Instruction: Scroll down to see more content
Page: traveler
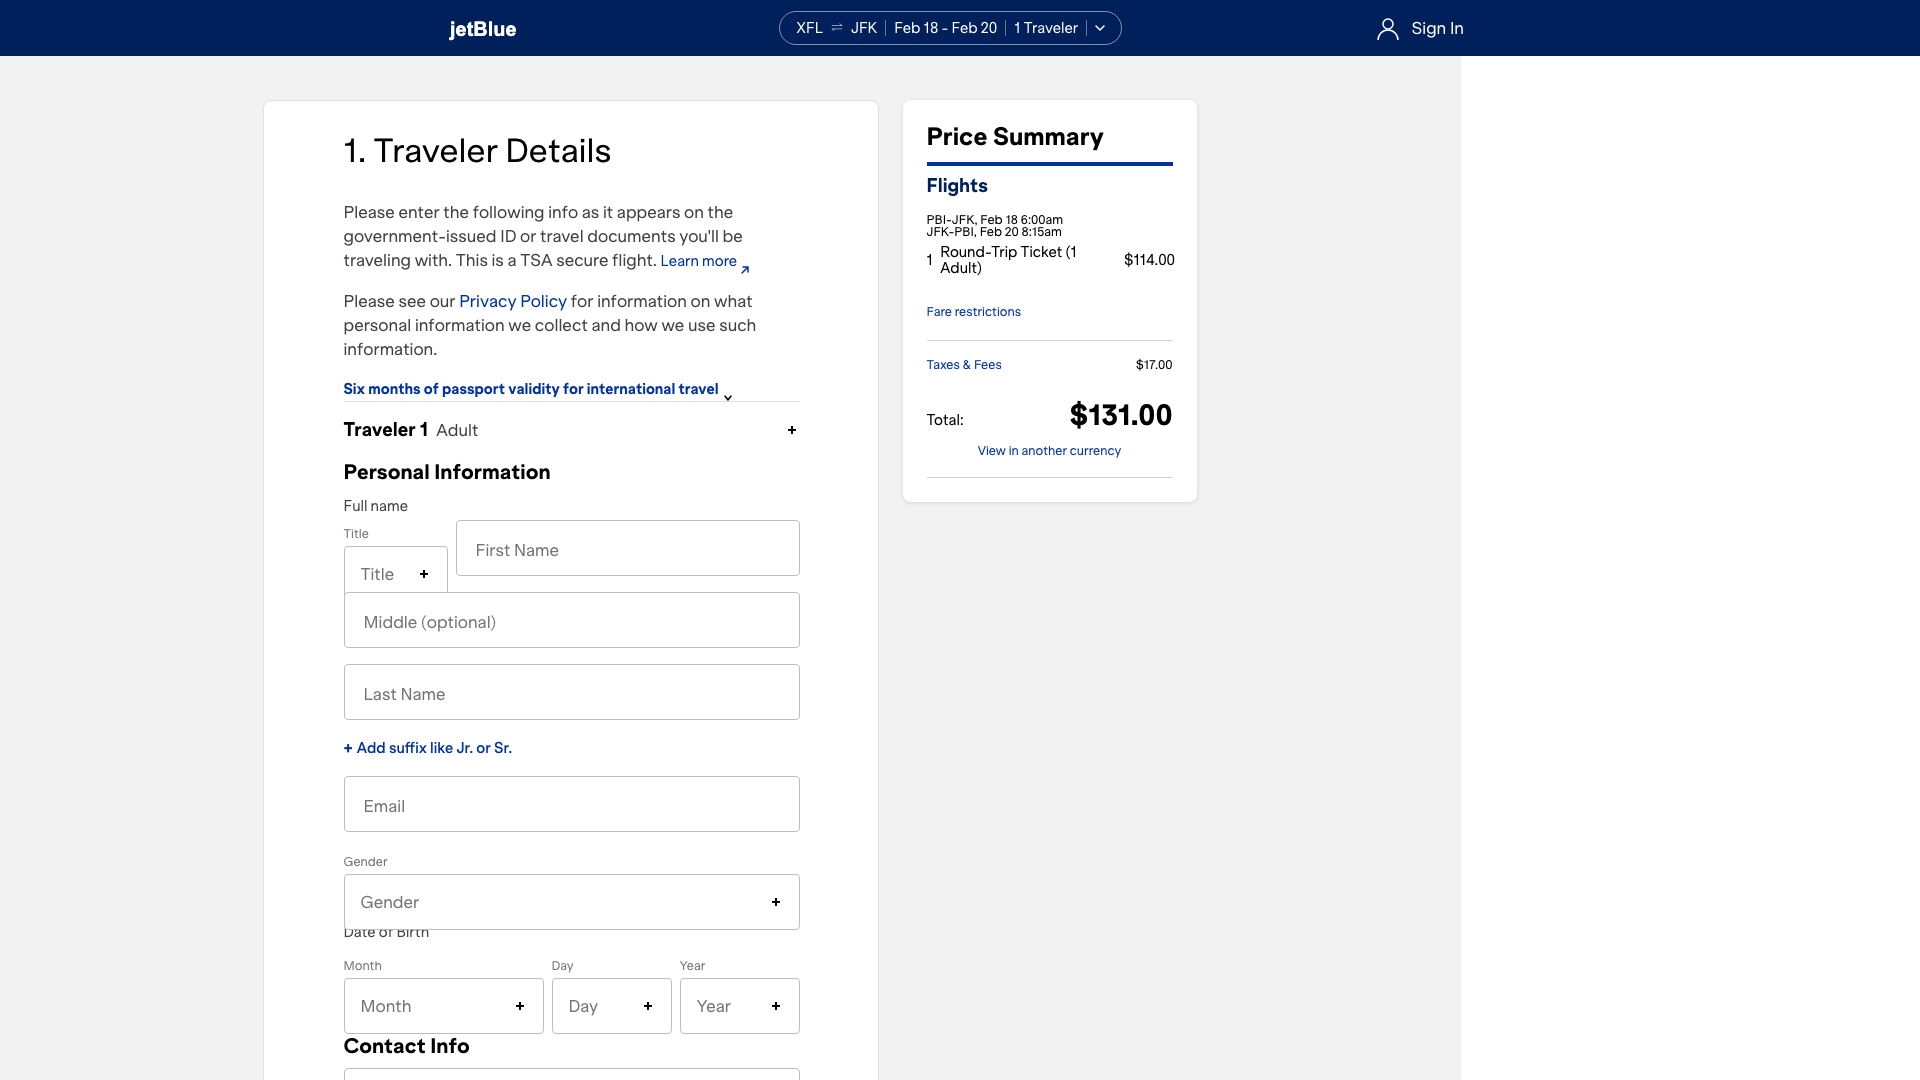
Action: scroll